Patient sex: M
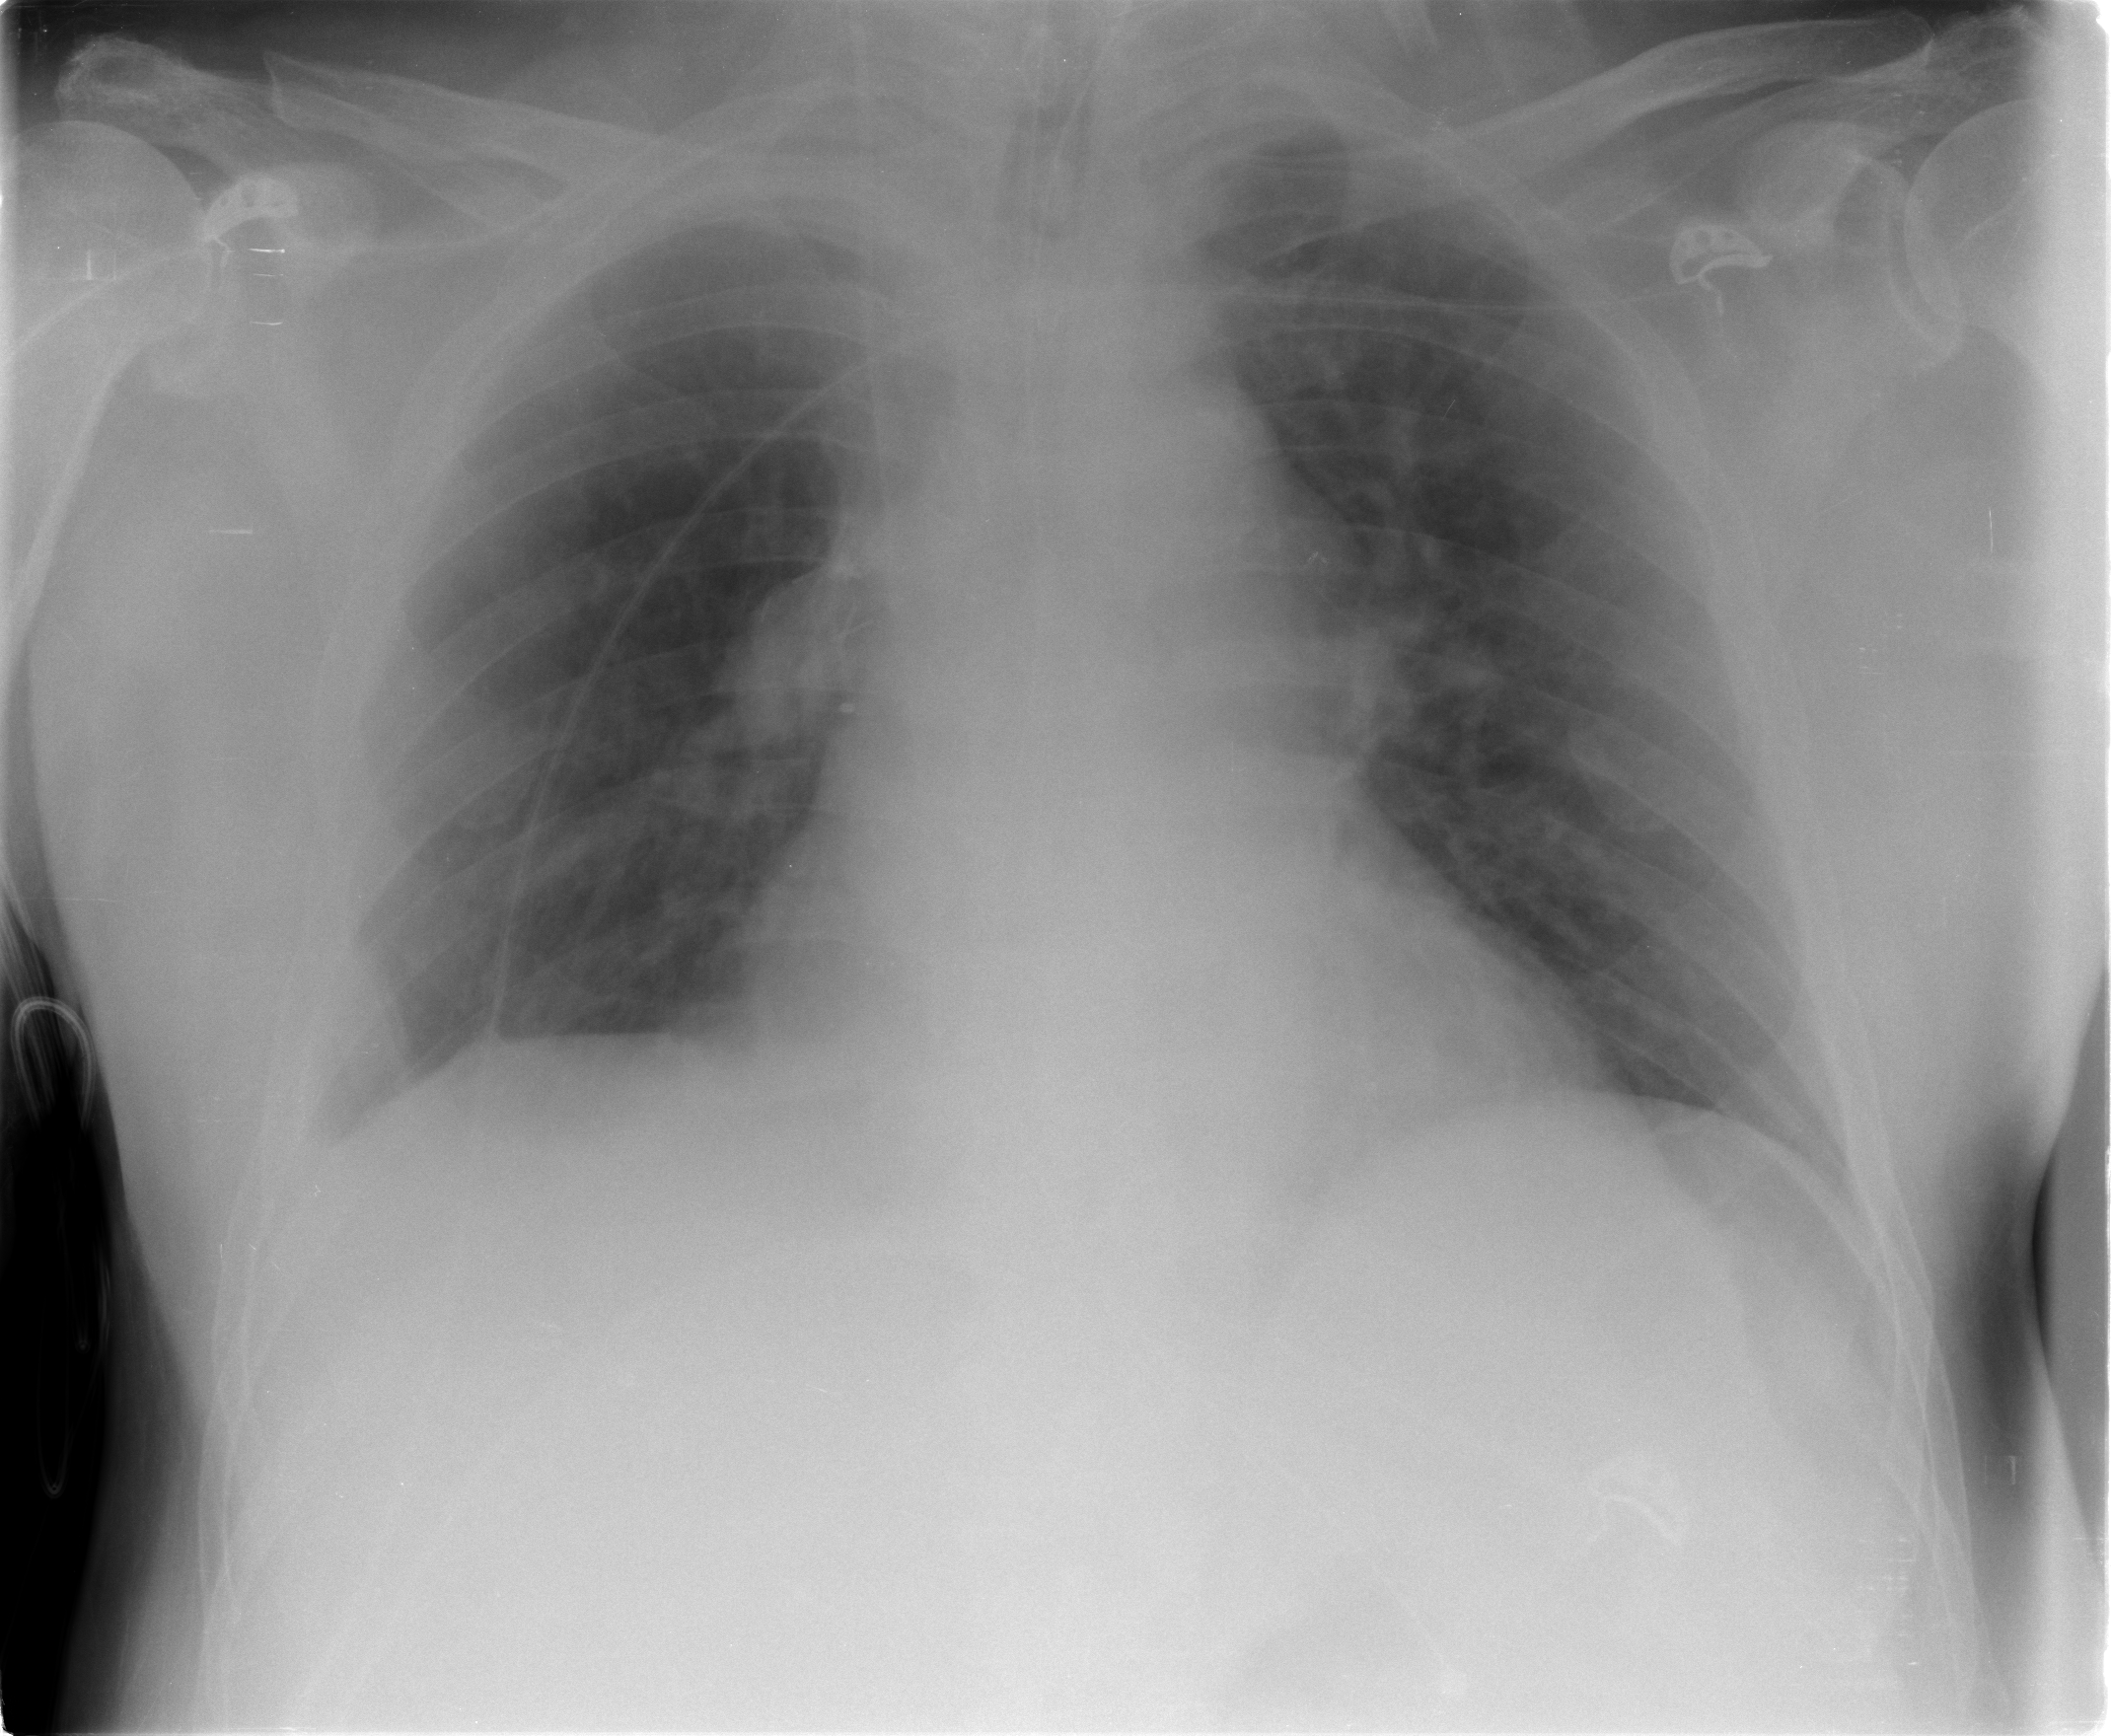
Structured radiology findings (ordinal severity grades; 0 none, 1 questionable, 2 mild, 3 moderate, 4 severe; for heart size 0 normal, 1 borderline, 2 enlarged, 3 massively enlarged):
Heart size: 2
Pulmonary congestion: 2
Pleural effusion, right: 1
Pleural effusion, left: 1
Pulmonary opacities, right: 0
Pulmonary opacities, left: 0
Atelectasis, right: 2
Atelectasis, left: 2